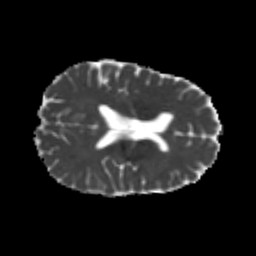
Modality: MD
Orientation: axial
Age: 26
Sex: male
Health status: healthy
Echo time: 0.074 s